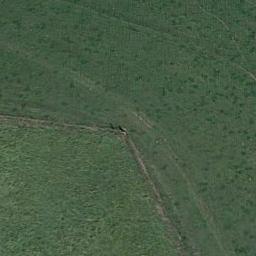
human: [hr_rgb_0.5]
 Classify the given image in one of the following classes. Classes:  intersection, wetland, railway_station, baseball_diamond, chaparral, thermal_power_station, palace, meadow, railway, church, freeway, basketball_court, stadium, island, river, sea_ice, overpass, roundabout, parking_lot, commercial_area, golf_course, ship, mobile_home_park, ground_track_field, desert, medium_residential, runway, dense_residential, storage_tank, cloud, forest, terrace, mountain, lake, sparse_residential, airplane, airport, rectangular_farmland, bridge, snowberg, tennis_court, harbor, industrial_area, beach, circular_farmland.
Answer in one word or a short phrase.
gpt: meadow